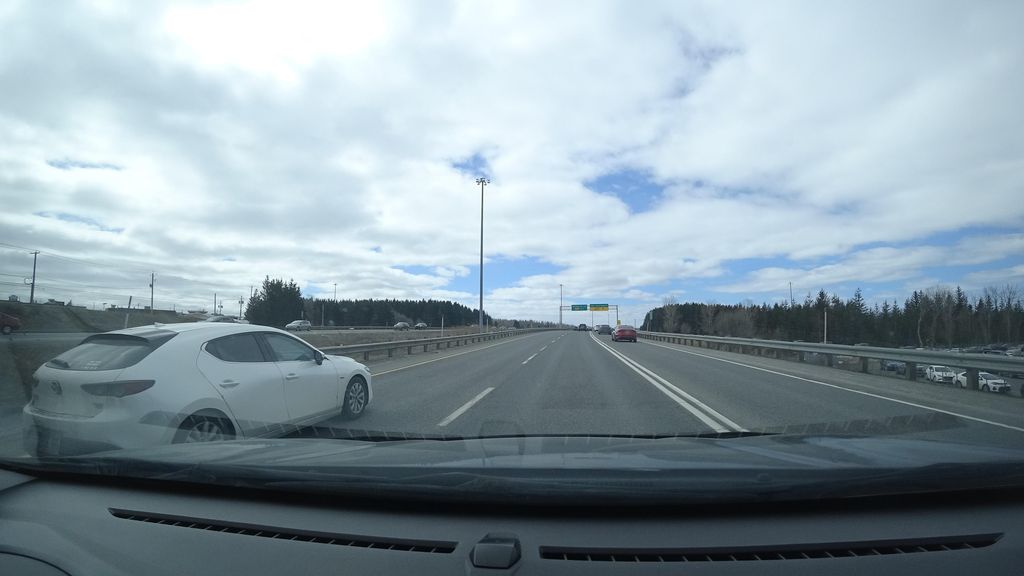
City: quebec_city